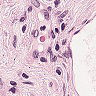
Metastatic tissue present: no